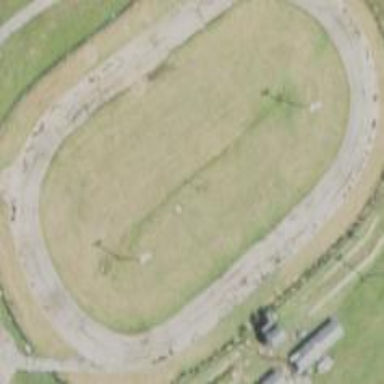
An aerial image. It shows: Paved raceway designed for motor sports.